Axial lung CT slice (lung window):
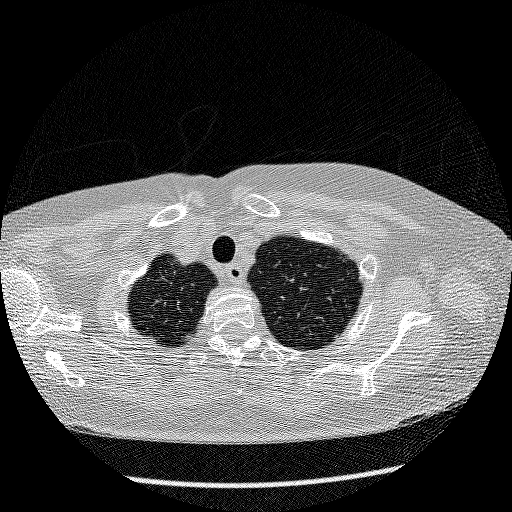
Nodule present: no